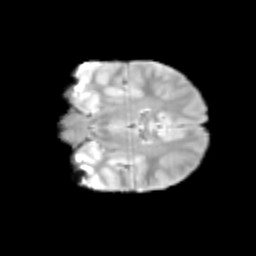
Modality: T2w
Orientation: coronal
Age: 9
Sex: male
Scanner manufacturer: siemens
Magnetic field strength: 3 T
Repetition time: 3.8 s
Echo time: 0.07 s